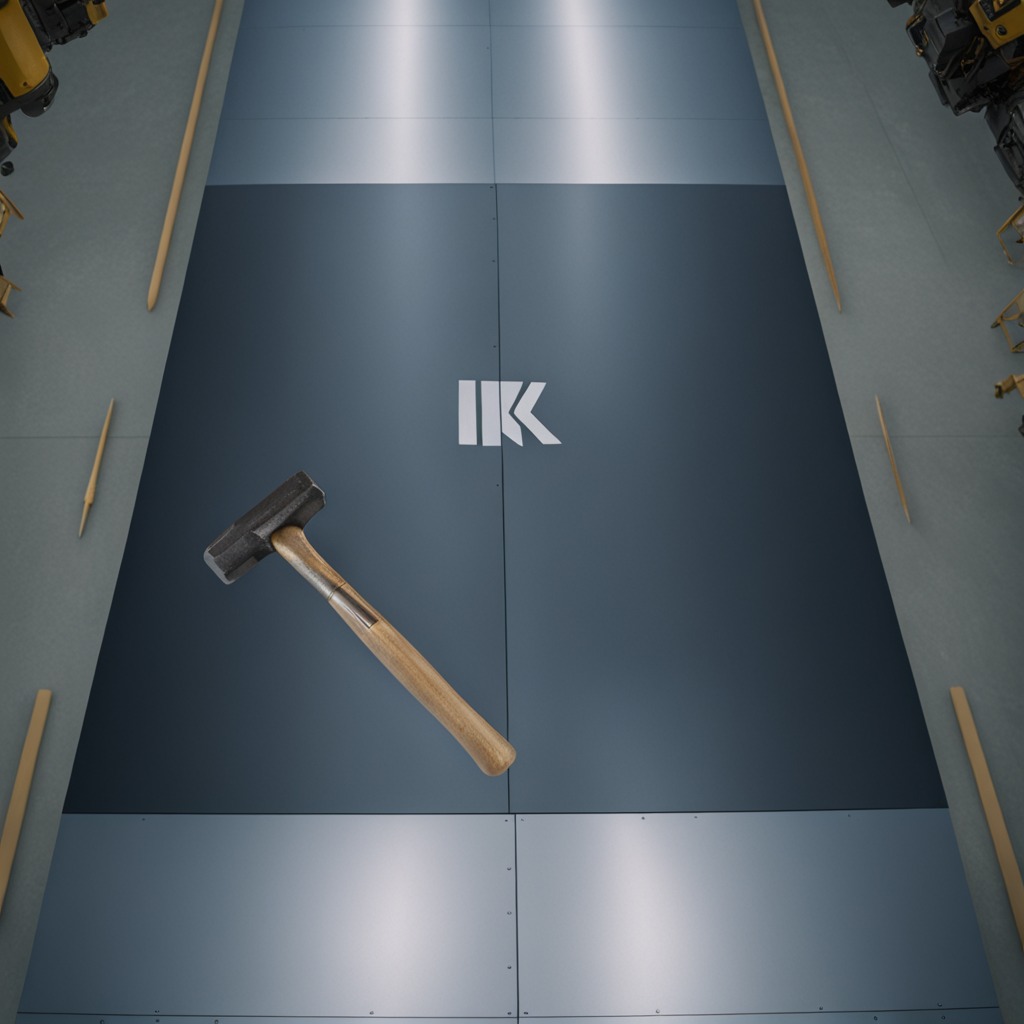
A hammer is lying on the toolbox surface in an airplane hangar workshop.